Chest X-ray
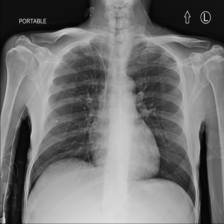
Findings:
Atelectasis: negative
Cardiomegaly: negative
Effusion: negative
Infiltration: negative
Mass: negative
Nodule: negative
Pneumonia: negative
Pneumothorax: negative
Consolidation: negative
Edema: negative
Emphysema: negative
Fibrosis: negative
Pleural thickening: negative
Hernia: negative